Question: The task is to do what a turtle library would do but without the library.
This is the drawing that I obtain

It needs to do a trace a path with a for loop but it should not arrive on the same place it started because the angle of rotation should make the turtle land on different spots on each time. BTW derecha(right), izquierda(left), arriba(up) abajo(down)
'''
from graphics import*
import math
ancho = 500
alto = 500
a=alto/2
b=ancho/2
win = GraphWin ("Estrella",ancho,alto)
origen=Point(ancho/2, alto/2)
dirTort="derecha"
def T(dir,dist,ang):
global dirTort,a,b
ang=ang*math.pi/180
for i in range (40):
if dir == "derecha":
if dirTort == "derecha":
dirTort = "abajo"
valx = math.cos(ang)
valy = math.sin(ang)
elif dirTort == "izquierda":
dirTort = "arriba"
valx = -math.cos(ang)
valy = -math.sin(ang)
elif dirTort == "arriba":
dirTort = "derecha"
valx = math.sin(ang)
valy = -math.cos(ang)
elif dirTort == "abajo":
dirTort = "izquierda"
valx = -math.sin(ang)
valy = math.cos(ang)
elif dir == "izquierda":
if dirTort == "derecha":
dirTort = "abajo"
valx = -math.cos(ang)
valy = -math.sin(ang)
elif dirTort == "izquierda":
dirTort = "arriba"
valx = -math.cos(ang)
valy = math.sin(ang)
elif dirTort == "arriba":
dirTort = "derecha"
valx = -math.sin(ang)
valy = -math.cos(ang)
elif dirTort == "abajo":
dirTort = "derecha"
valx = math.sin(ang)
valy = math.cos(ang)
p1 = Point(a, b)
coordx=a+dist*valx
coordy=b+dist*valy
p2=Point(coordx, coordy)
linea=Line(p1,p2)
linea.setFill("red")
linea.draw(win)
a=coordx
b=coordy
print(coordx,coordy)
T("derecha",200,10)
print(dirTort)
message = Text(Point(win.getWidth()/2,win.getHeight()/15),"Click para salir")
message.draw(win)
win.getMouse()
'''
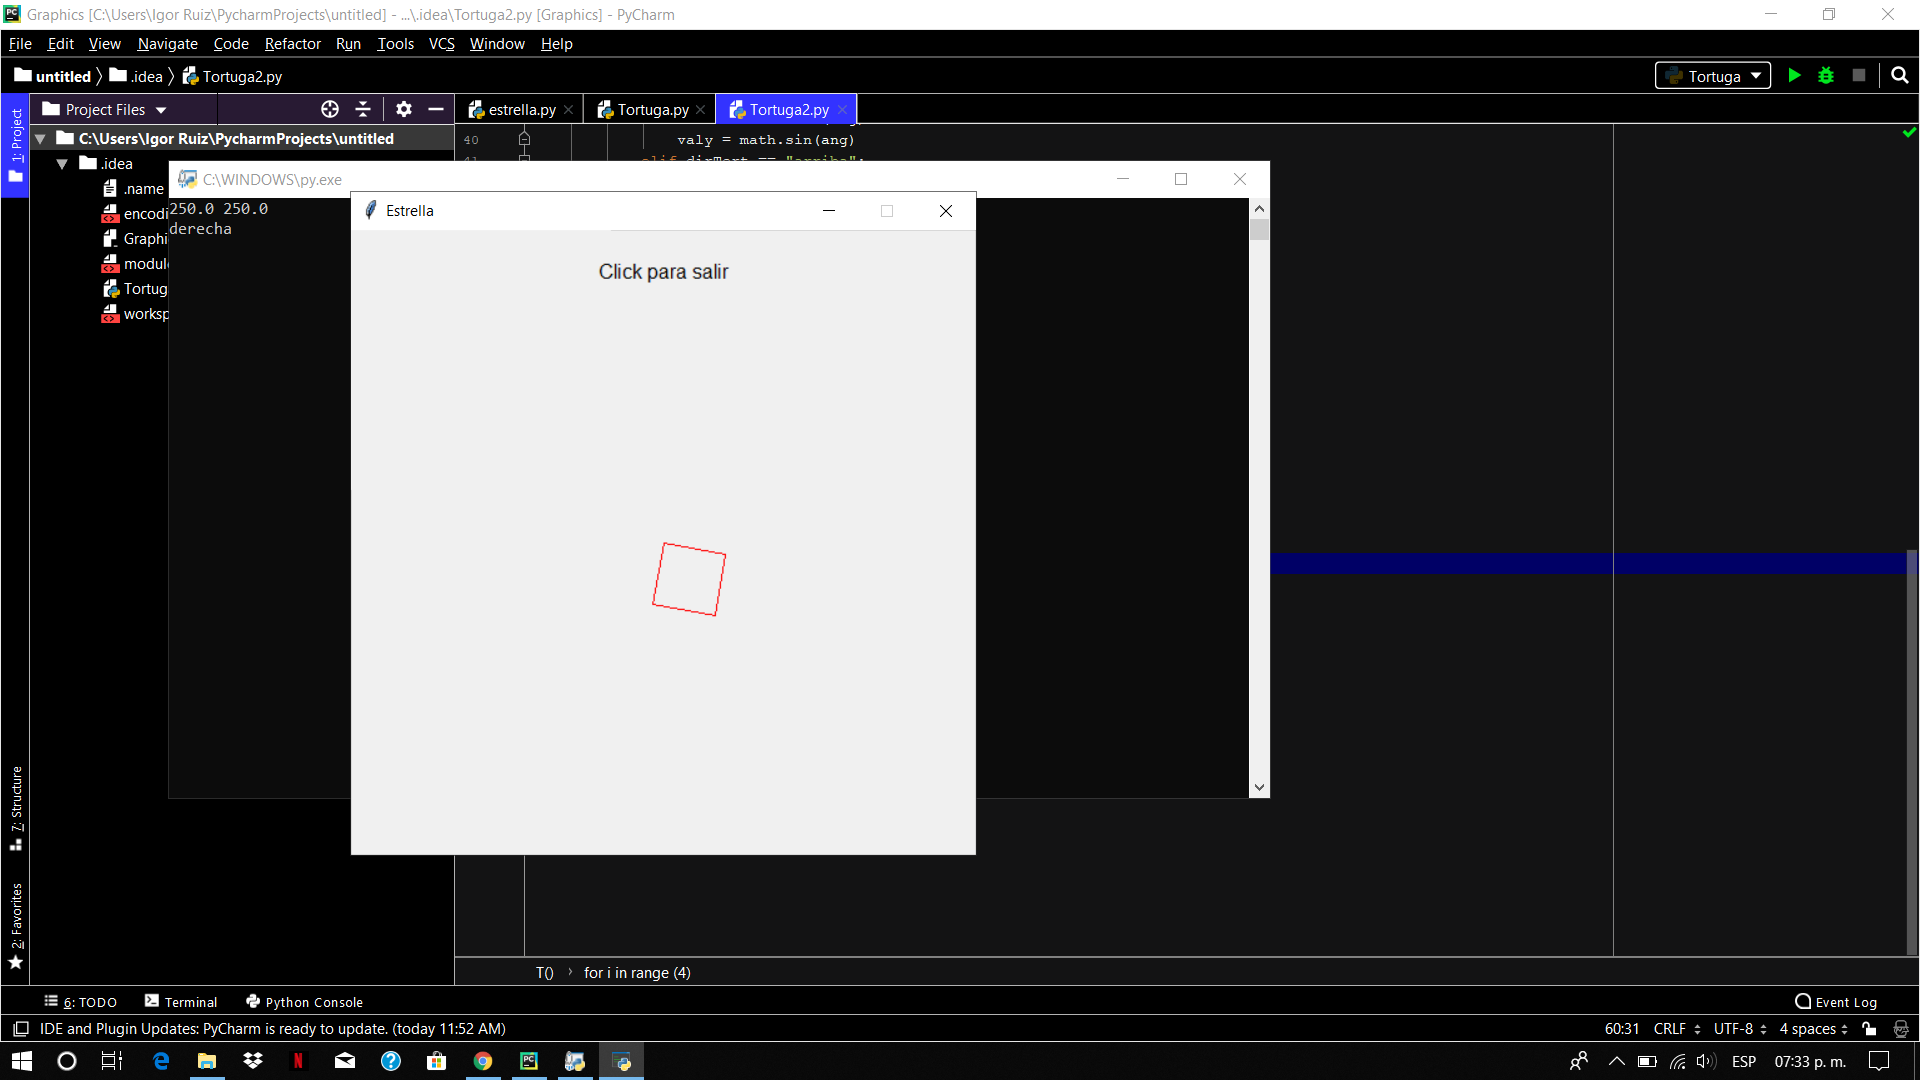
Answer: My belief is you're not managing your angle correctly. Since you're basically drawing a square over and over, rotating a little each time, your angle is 90, or -90 degrees. This is tilted slightly squares by the small rotation angle passed into the function. Here's a highly simplified version of your code that draws the desired target:
'''
from graphics import *
from math import pi, sin as sine, cos as cosine, radians
WIDTH, HEIGHT = 500, 500
win = GraphWin("Star", WIDTH, HEIGHT)
origin = Point(WIDTH/2, HEIGHT/2)
def star(distance, angle):
theta = 0
angle_in_radians = radians(angle)
p1 = origin.clone()
for _ in range(360 // angle):
for _ in range(4): # draw a square
theta += pi / 2
p2 = p1.clone()
p2.move(distance * cosine(theta), distance * sine(theta))
line = Line(p1, p2)
line.setFill("red")
line.draw(win)
p1 = p2
theta += angle_in_radians # tilt our starting point slightly
star(175, 9)
message = Text(Point(WIDTH/2, HEIGHT/15), "Click to exit")
message.draw(win)
win.getMouse()
'''
Hopefully it will help you get your code back on track.
<URL>